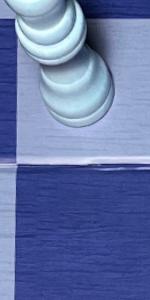
Label: Empty